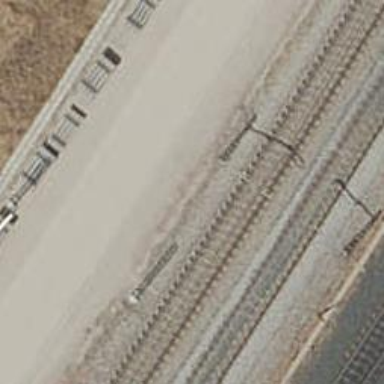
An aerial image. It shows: Railway track with contact lines for electrification.